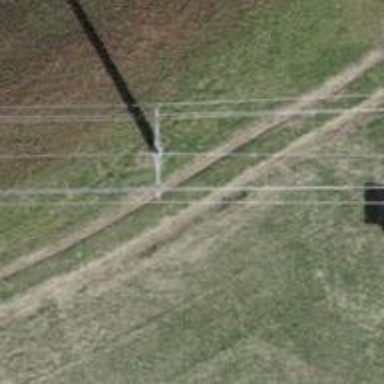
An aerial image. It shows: Power pole.